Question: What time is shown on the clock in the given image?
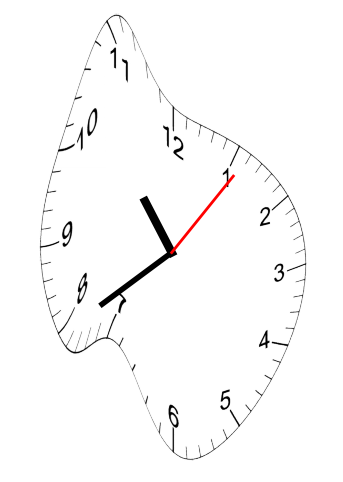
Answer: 10:39:06